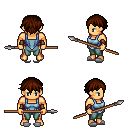
a pixel art fantasy rpg character, male body template, human, tanned skin, blue vest, teal pants, brown short bangs hairstyle, cloth bracers, white slippers, spear, four views (front, back, left, right), 2x2 character sprite sheet, small pixel art, hard edges, no anti-aliasing